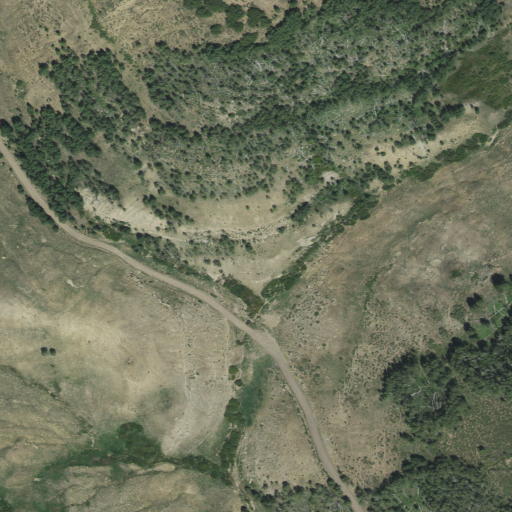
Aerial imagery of valley in Utah named Houchen Hollow containing shrub, deciduous forest, evergreen forest, open development, and grassland